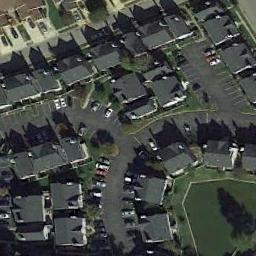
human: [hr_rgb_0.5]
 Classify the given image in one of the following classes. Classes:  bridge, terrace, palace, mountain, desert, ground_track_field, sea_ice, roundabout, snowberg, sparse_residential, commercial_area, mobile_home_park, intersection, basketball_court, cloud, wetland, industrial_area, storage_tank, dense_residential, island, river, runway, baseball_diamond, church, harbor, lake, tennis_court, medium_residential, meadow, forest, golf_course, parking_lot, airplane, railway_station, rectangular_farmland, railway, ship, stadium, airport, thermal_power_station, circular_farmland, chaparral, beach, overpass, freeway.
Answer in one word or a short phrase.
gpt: dense_residential